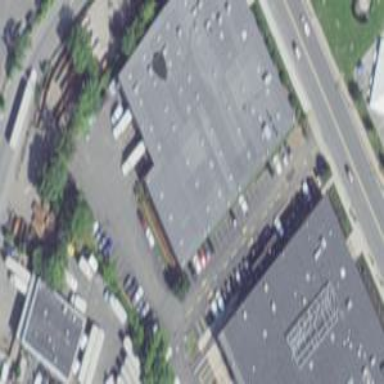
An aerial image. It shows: Warehouse building.